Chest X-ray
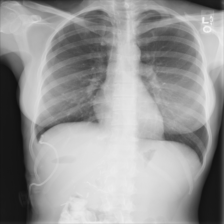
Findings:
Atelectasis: negative
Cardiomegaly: negative
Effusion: negative
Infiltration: negative
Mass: negative
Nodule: negative
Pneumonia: negative
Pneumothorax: positive
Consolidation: negative
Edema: negative
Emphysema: negative
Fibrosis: negative
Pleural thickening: negative
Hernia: negative